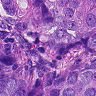
Metastatic tissue present: yes